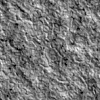
Atmospheric dust classification: not_dusty